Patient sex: M
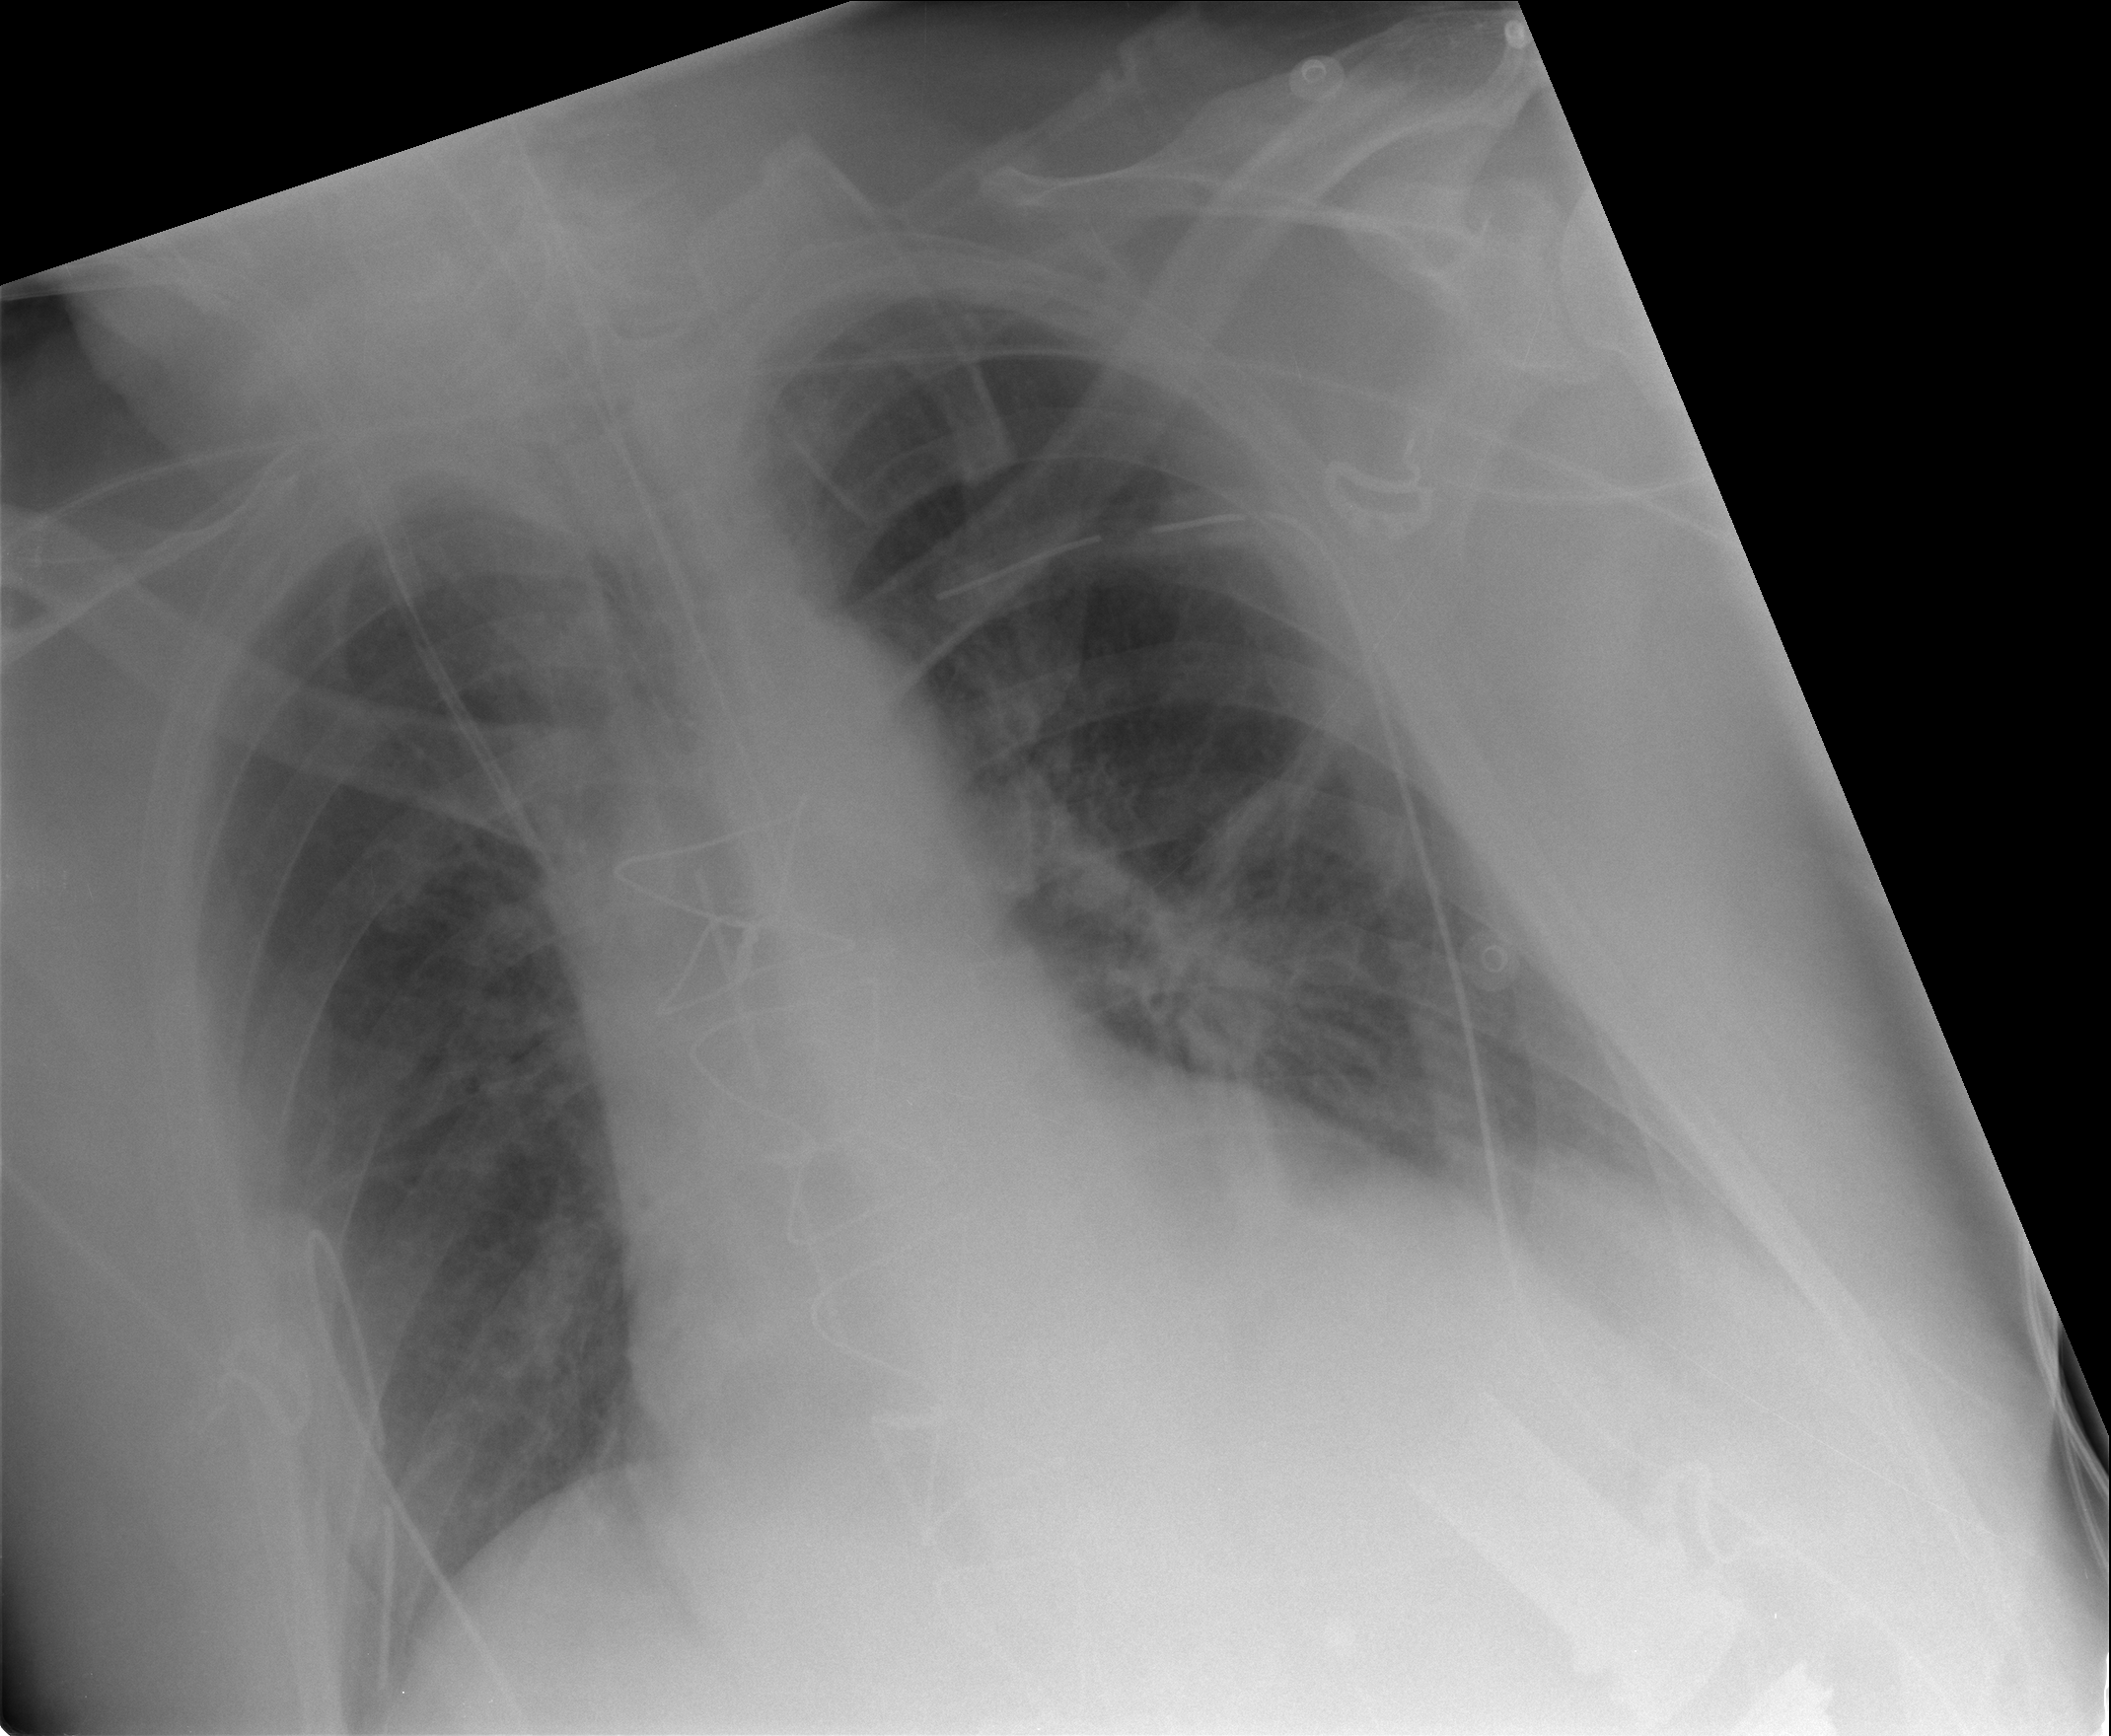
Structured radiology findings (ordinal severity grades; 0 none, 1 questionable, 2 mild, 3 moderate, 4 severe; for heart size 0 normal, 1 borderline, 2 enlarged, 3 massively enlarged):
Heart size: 2
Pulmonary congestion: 0
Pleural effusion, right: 0
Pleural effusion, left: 0
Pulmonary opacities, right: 0
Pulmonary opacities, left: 1
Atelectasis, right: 1
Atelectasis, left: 1